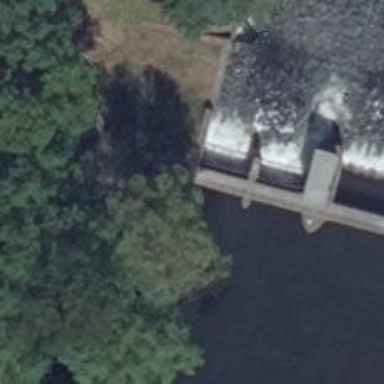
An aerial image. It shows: Weir in waterway.